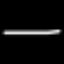
Label: line